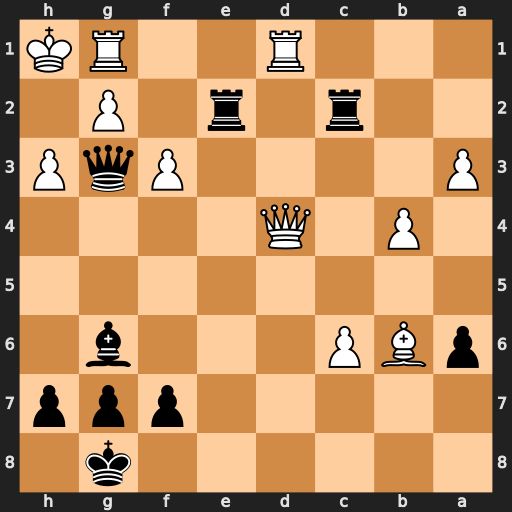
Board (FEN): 6k1/5ppp/pBP3b1/8/1P1Q4/P4PqP/2r1r1P1/3R2RK
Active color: b
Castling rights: -
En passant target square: -
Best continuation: Qxh3+ gxh3 Rh2#